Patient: sex M, age 71
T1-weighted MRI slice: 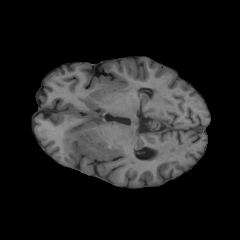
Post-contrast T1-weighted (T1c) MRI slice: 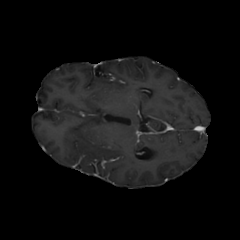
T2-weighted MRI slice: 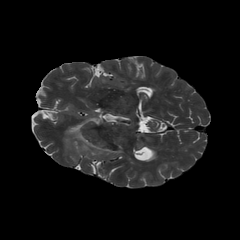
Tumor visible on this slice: yes
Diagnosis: Glioblastoma, IDH-wildtype
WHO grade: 4